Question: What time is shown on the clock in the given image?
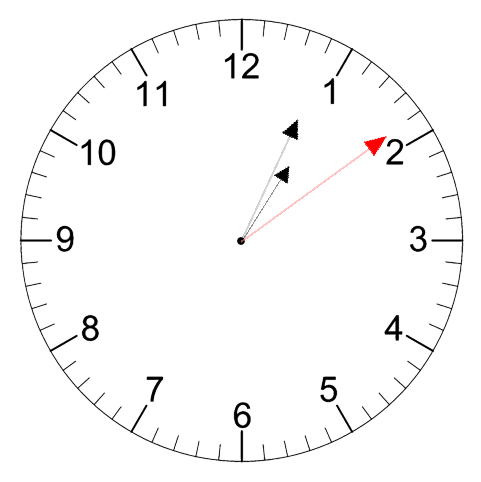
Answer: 01:04:09